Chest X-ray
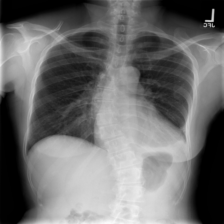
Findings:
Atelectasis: negative
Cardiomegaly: negative
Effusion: negative
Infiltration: negative
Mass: negative
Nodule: negative
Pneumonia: negative
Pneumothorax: negative
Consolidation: negative
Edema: negative
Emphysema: negative
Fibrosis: negative
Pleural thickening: negative
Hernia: negative